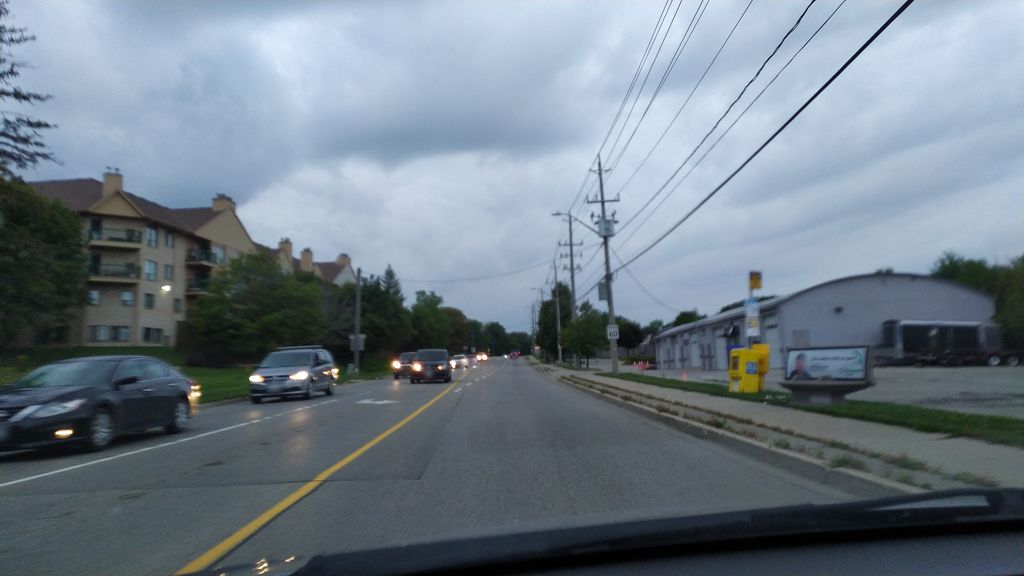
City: kitchener-waterloo